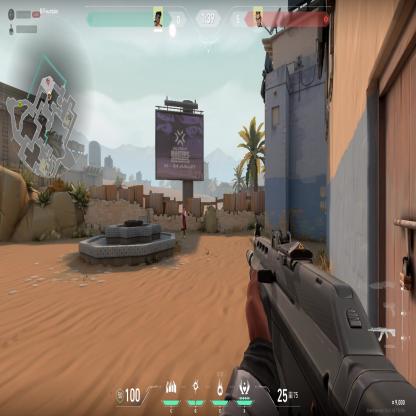
Label: enemy